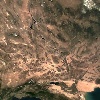
Label: land